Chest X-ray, PA view. Patient: 66 years old, sex M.
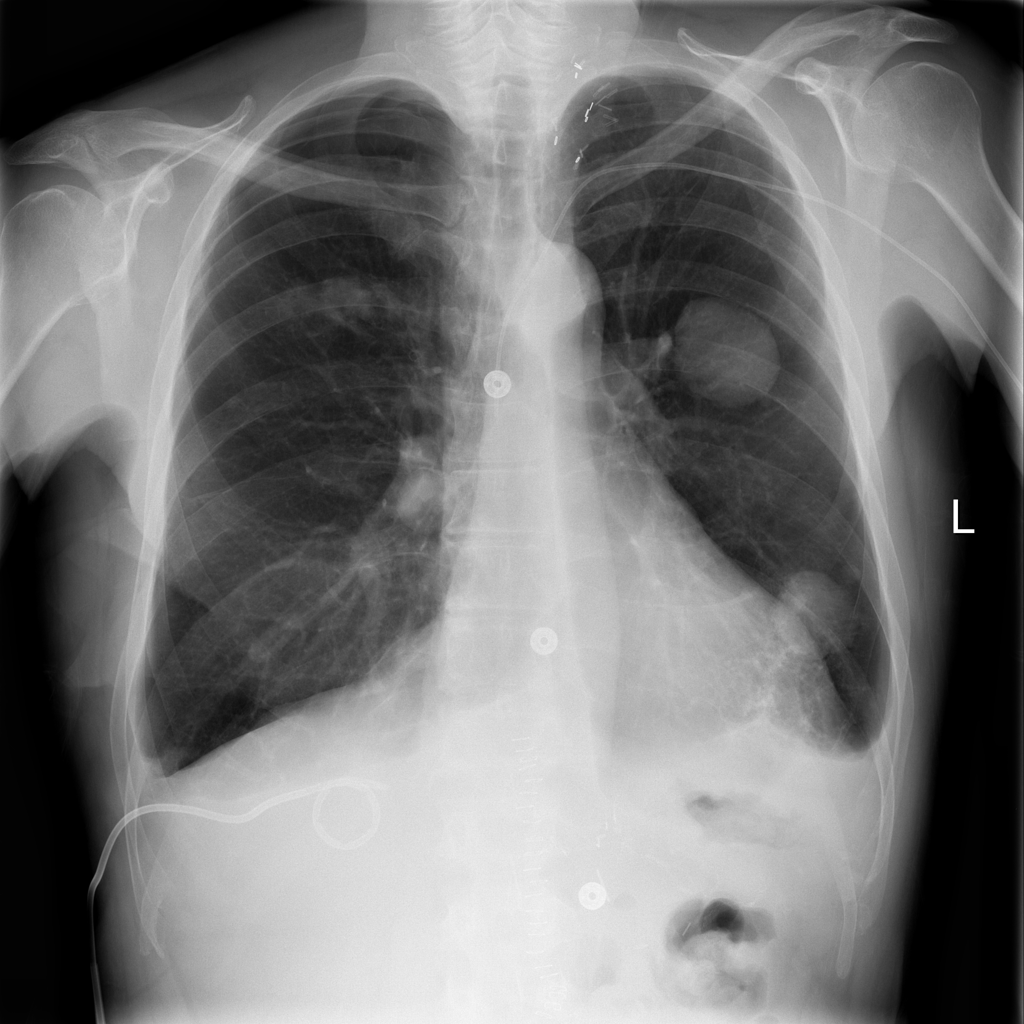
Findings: Effusion, Mass, Pneumothorax